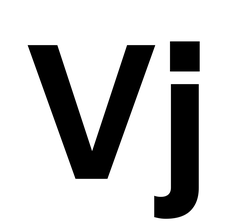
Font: InstrumentSans_Bold